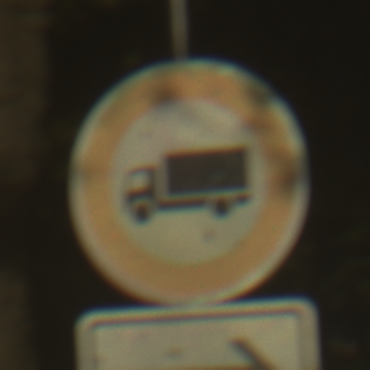
Verkehrszeichen: VerbotFuerKraftfahrzeugeUeberDreiKommaFuenfTonnen
Zusatzzeichen unten: RichtungsangabeDurchPfeile4
Umgebung: Outdoor, Nature
Tageszeit: SunriseSunset
Wetter: PartlyCloudy
Licht: Natural
Jahreszeit: NotSpecified
Kontrast: HighContrast